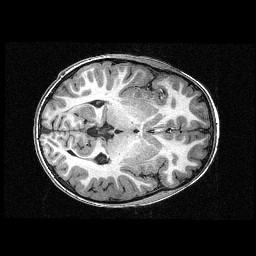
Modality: T1w
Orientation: axial
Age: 9
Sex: male
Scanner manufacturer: siemens
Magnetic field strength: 3 T
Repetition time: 2.3 s
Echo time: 0.00336 s